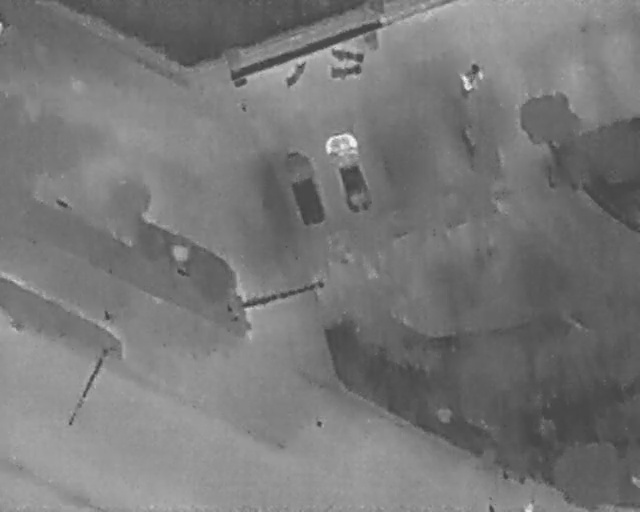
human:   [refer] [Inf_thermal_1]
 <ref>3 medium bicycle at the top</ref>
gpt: <box>[[43, 12, 48, 15, 36], [52, 7, 55, 14, 13], [52, 10, 55, 17, 169]]</box>

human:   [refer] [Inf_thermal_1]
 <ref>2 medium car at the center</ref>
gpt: <box>[[40, 33, 53, 39, 163], [47, 30, 61, 37, 163]]</box>